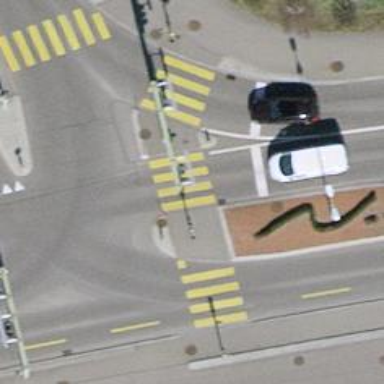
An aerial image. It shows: Road crossing with traffic signals.